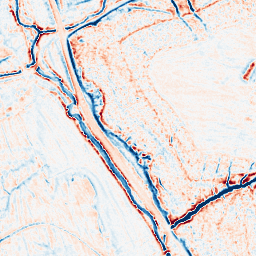
Category: edge_preserving
Decomposition family: anisotropic_diffusion
Decomposition parameters: iterations: 10
kappa: 50
gamma: 0.2
Upsampling method: bilinear
Upsampling parameters: scale: 2
Upsampling scale: 2